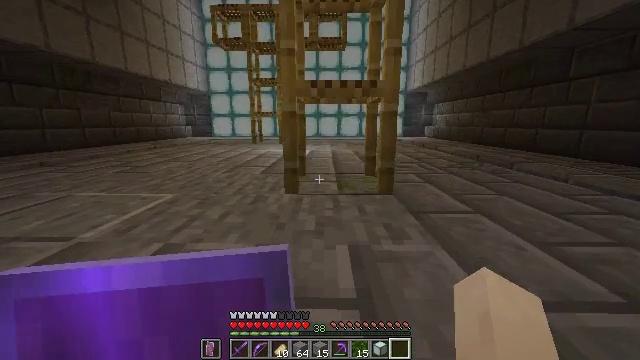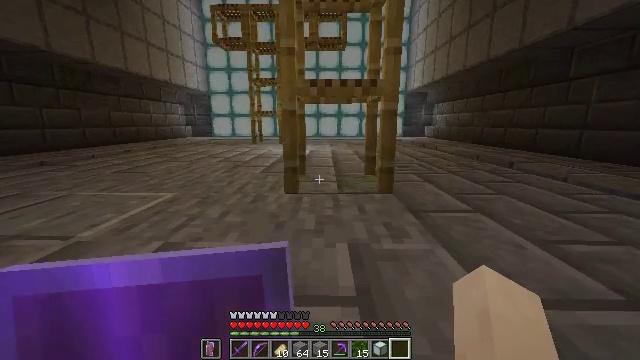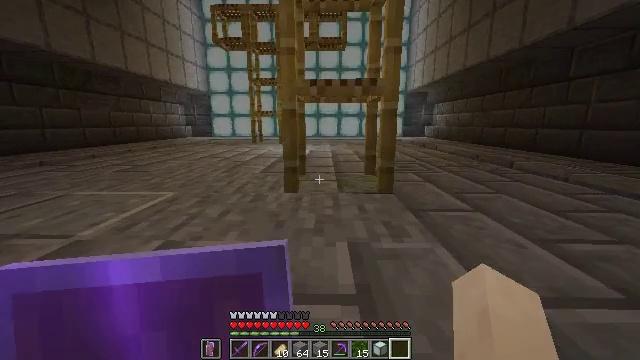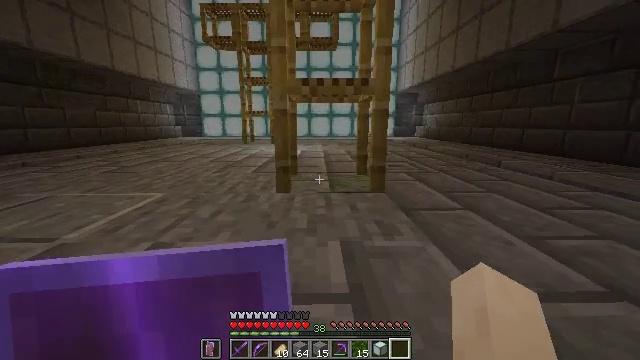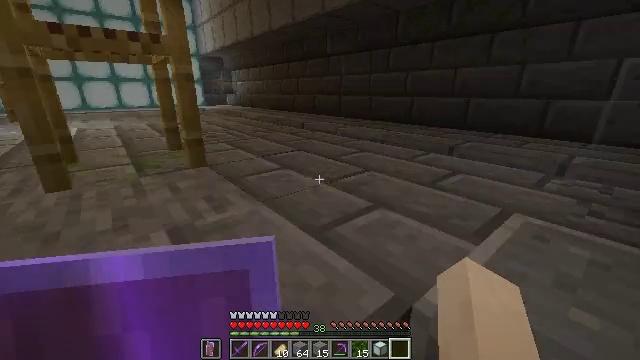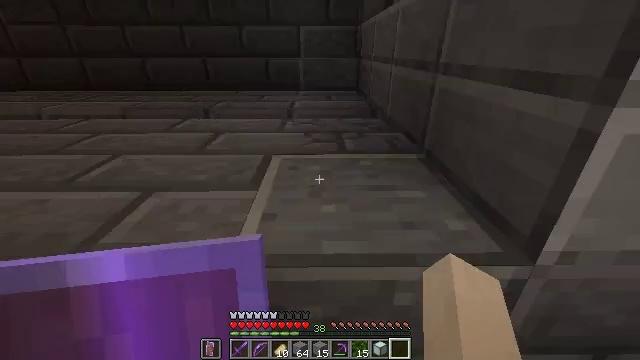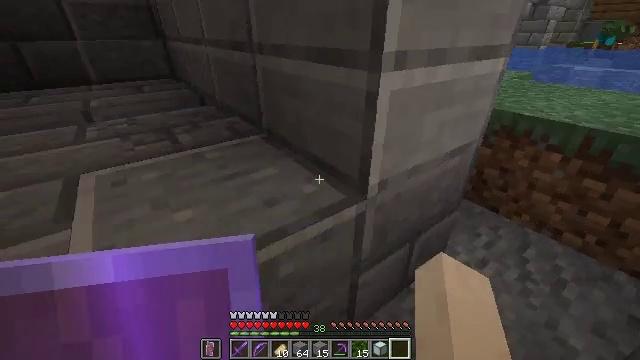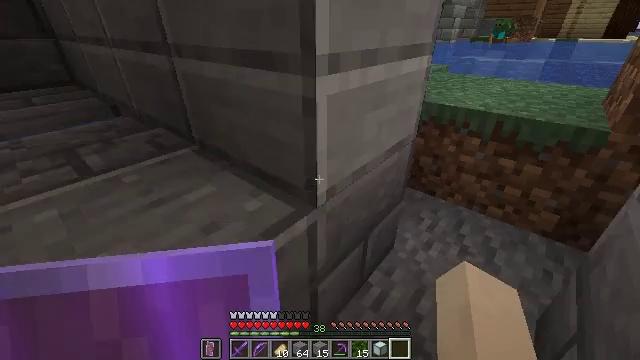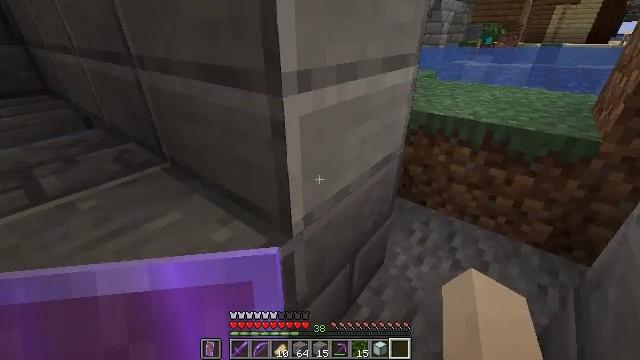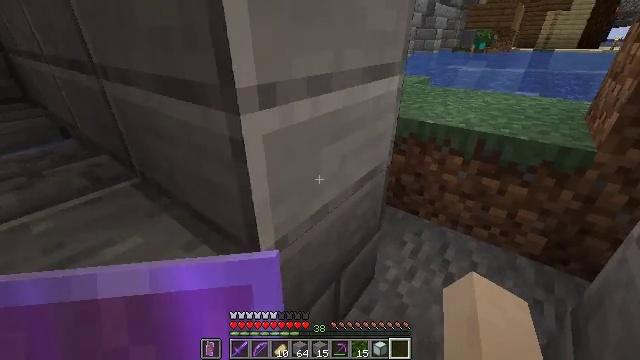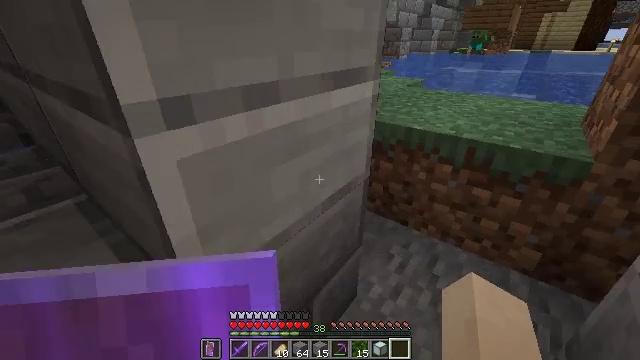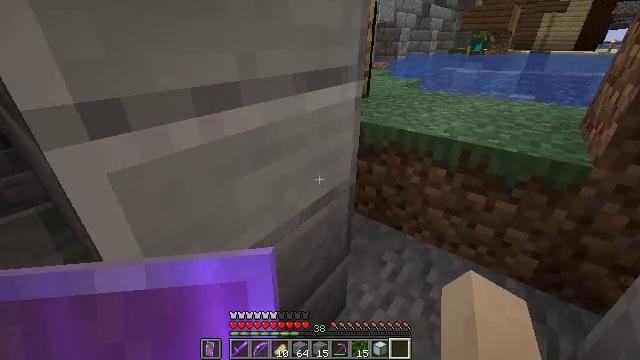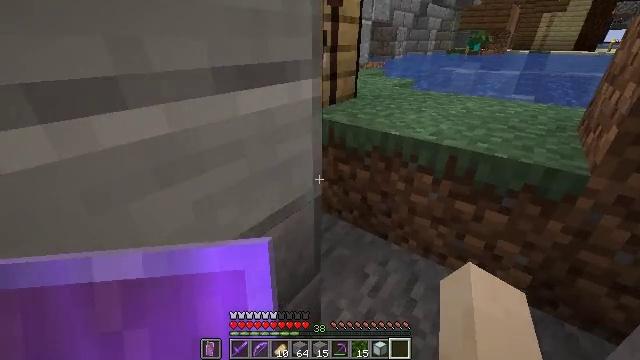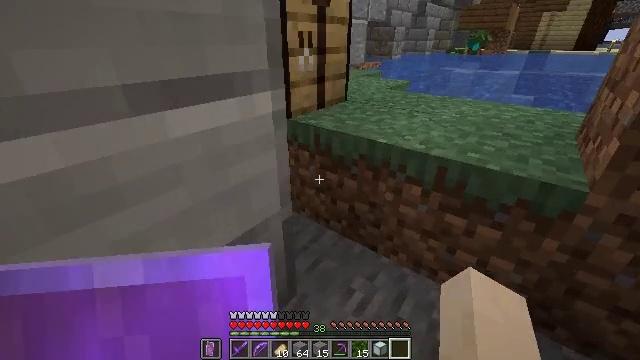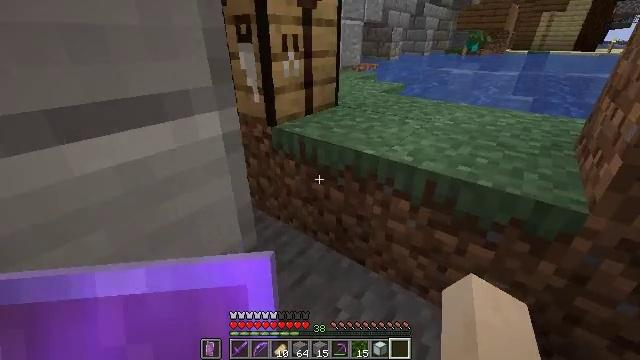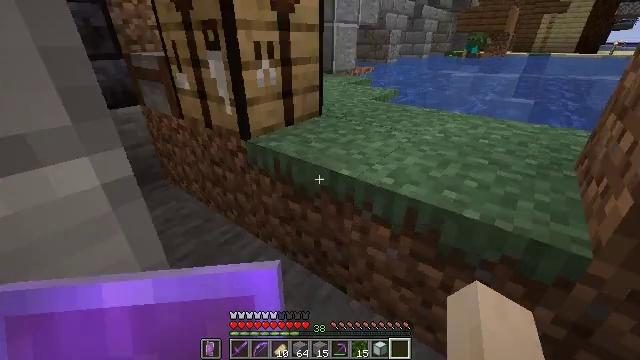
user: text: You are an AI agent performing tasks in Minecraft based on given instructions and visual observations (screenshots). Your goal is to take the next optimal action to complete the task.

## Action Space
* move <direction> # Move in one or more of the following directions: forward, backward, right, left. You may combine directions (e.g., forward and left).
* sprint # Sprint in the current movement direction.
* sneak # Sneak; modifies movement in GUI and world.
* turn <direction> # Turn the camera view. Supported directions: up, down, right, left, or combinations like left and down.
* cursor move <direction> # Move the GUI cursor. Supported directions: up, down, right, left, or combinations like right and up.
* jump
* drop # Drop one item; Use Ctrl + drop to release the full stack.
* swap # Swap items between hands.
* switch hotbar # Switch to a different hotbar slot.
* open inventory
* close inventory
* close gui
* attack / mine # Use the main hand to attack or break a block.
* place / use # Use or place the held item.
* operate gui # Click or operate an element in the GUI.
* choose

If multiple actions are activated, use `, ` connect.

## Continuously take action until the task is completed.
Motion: motion action
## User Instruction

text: Get polished blackstone stairs by crafting with blackstone.
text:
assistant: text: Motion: move forward
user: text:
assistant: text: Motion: move forward
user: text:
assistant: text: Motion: turn right
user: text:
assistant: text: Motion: turn right and down
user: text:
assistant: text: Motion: turn right and down
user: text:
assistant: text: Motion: turn right and down
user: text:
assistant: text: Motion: move forward, turn right
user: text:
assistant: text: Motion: move forward and move right, turn right
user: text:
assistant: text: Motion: move forward and move right
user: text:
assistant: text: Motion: move forward and move right
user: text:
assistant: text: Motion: move forward and move right
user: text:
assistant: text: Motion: move forward and move right
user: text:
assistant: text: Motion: move forward and move right
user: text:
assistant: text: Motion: move forward and move right
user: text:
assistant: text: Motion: move forward and move right
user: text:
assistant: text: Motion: move forward and move right, turn left and up
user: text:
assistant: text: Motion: move forward, turn left and up
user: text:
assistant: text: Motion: move forward, turn left and up
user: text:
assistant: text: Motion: move forward, turn left
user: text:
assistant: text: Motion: move forward and move left
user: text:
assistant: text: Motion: move forward and move left
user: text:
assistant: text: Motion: move forward and move left
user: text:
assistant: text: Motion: move forward and move left
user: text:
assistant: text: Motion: move forward and move left
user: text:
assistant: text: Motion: move forward and move left
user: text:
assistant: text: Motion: move forward and move left, turn right
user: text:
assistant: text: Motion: move forward and move left, turn right
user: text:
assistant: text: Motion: move forward and move left, turn right
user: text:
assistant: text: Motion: move forward and move left, turn right
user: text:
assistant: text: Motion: move forward, turn right